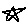
Label: star